Question: I wrote a very simple application (on page) which has a map where users can draw circles on it. The first circle is Source and the next circles would be destinations. I have to make an Ajax call to an API URL in order to get all the cell Ids inside the circles that user drew on the map.
Here is what I have tried till now:
'''
<html>
<head>
<title>Drawing tools</title>
<meta name="viewport" content="initial-scale=1.0, user-scalable=no">
<meta charset="utf-8">
<link type="text/css" href="res/jquery-ui.css" rel="stylesheet" />
<script type="text/javascript" src="res/jquery.min.js"></script>
<script type="text/javascript" src="res/jquery-ui.min.js"></script>
<script src="https://maps.googleapis.com/maps/api/js?v=3.exp&signed_in=true&libraries=drawing,places"></script>
<script src="//ajax.googleapis.com/ajax/libs/jquery/1.9.1/jquery.min.js"></script>
<script type="text/javascript">
var latitude;
var longitude;
var radius;
(function () {
var circle;
function initialize() {
var mapOptions = {
center: new google.maps.LatLng(-34.397, 150.644),
zoom: 8
};
var map = new google.maps.Map(document.getElementById('map-canvas'),
mapOptions);
var drawingManager = new google.maps.drawing.DrawingManager({
drawingMode: google.maps.drawing.OverlayType.MARKER,
drawingControl: true,
drawingControlOptions: {
position: google.maps.ControlPosition.TOP_CENTER,
drawingModes: [
google.maps.drawing.OverlayType.MARKER,
google.maps.drawing.OverlayType.CIRCLE,
google.maps.drawing.OverlayType.POLYGON,
google.maps.drawing.OverlayType.POLYLINE,
google.maps.drawing.OverlayType.RECTANGLE
]
},
markerOptions: {
icon: 'images/beachflag.png'
},
circleOptions: {
fillColor: '#ffff00',
fillOpacity: 1,
strokeWeight: 5,
clickable: false,
editable: true,
zIndex: 1
}
});
drawingManager.setMap(map);
google.maps.event.addListener(drawingManager, 'circlecomplete', onCircleComplete);
}
function onCircleComplete(shape) {
var map=shape.getMap();
var circle;
//create an array where we store the circles
if(!map.get('circles')){
map.set('circles',[]);
}
shape.setOptions(
(!map.get('circles').length)
?//first circle
{type:'source',
fillColor:'#ff0000'
}
://other circles
{type:'destination'}
);
//push the circles onto the array
map.get('circles').push(shape);
circle = shape;
radius = circle.getRadius();
center = circle.getCenter();
latitude = circle.getCenter().lat();
longitude = circle.getCenter().lng();
doStuff();
// alert(radius);
}
google.maps.event.addDomListener(window, 'load', initialize);
})();
function doStuff() {
var where_stm = 'within_circle('+latitude+','+longitude+','+radius+')';
$.ajax({
url: 'https://api.dandelion.eu/datagems/v2/SpazioDati/milano-grid/data?$limit=10&$offset=0&$app_id=7b22cb45&$app_key=dc836a05b4f775d8813d253ba07a4570',
type: 'GET',
contentType: "application/json",
dataType: "json",
data: {where:where_stm},
success: function(response) {
var ParsedObject = JSON.parse(response);
console.log(ParsedObject);
},
error: function(XMLHttpRequest, textStatus, errorThrown) {
console.log("error :"+XMLHttpRequest.responseText);
}
});
}
</script>
</head>
<body>
<div id="container">
<div id="sidebar-left">
<p> Please select your source place by using drawing tools on the map. </p>
<div id="destinations">
Now you can select one or more destination on the map using the same drawing tools
</div>
<button onClick="doStuff()">Run Code</button>
</div>
<div id="map-canvas"></div>
</div>
</body>
</html>
'''
My problem: When I draw a circle on the map, I see this error on the console:
'OPTIONS https://api.dandelion.eu/datagems/v2/SpazioDati/milano-grid/data [HTTP/1.1 405 Method Not Allowed 350ms]' and when I click on it, I see this:

I would appreciate all your ideas,
Thanks
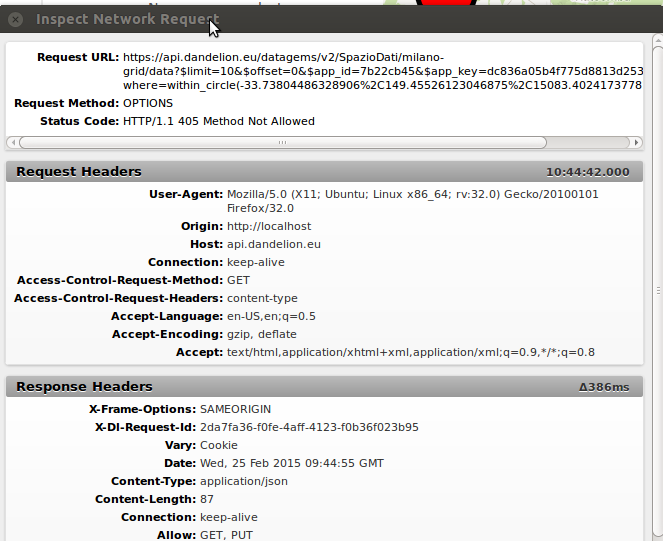
Answer: I tried a request via Postman, using GET and (only!) the URL you provide in your code snippet: 200/OK, no flaws. Try it without 'data'. Its only supposed to be used in POST-requests, not in GET-requests!
But since you need to pass along your 'within_circle' dataset, you should either consider using POST, which gives you access to usage of the data-attribute,
or make a GET-request with passing your data-params inside the URL. Since I dont know the API, I cant make that choice for you.